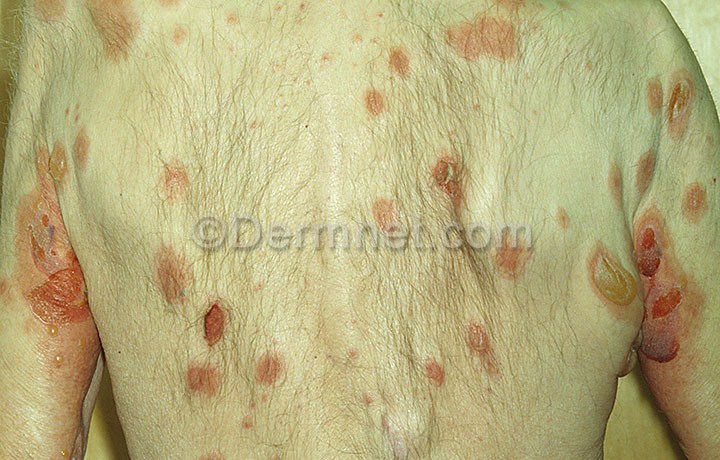
Disease: Bullous Disease Photos